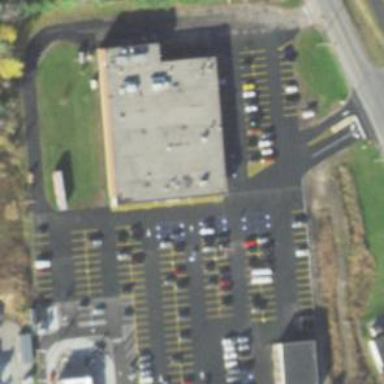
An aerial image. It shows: Supermarket.